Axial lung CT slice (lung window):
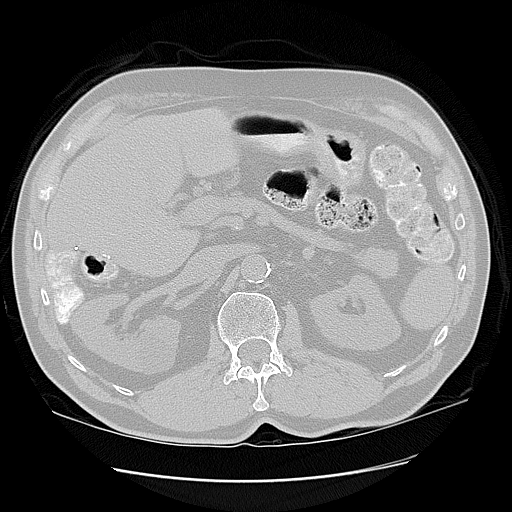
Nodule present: no